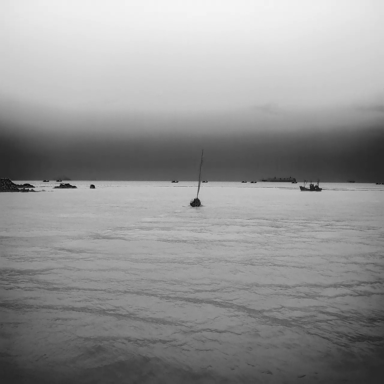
There are 11 objects shown in the infrared image, including eight bulk_carriers, two sailboats, and a fishing_boat.